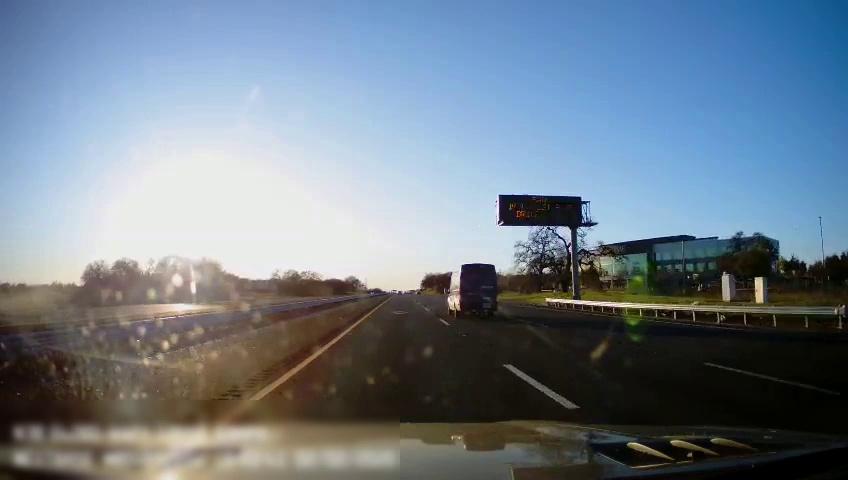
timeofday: Day
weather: Sunny
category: Drivable Space
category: Drivable Space
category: Vehicles | Truck
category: Lanes | Current Lane
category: Lanes | Current Lane
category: Lanes | Alternate Lane
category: Lanes | Alternate Lane